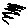
Label: zigzag